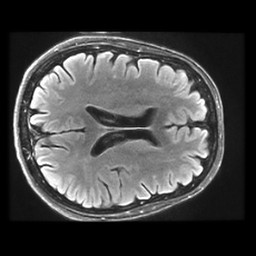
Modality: FLAIR
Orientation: axial
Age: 70
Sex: female
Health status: healthy
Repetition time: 12 s
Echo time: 0.09782 s